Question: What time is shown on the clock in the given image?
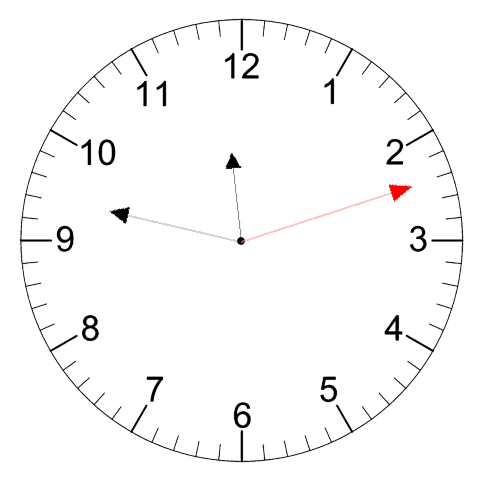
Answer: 11:47:12